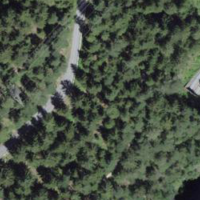
EUNIS habitat code: 45
Species observed at this site:
Ophrys insectifera